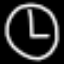
Label: clock